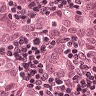
Metastatic tissue present: yes